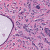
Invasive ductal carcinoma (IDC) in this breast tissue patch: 1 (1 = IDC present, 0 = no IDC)